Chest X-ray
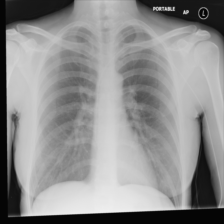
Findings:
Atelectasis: negative
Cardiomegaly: negative
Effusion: negative
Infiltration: negative
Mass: negative
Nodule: negative
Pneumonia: negative
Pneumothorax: negative
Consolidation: negative
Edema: negative
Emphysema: negative
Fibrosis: negative
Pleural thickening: negative
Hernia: negative